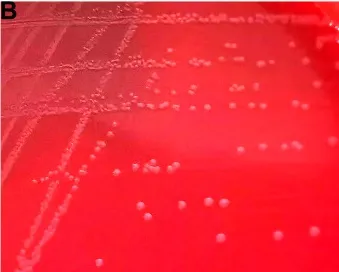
(B) Colonies of Isolate B after 48 h of culture on blood agar plate under anaerobic conditions.
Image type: medical_photograph (skin_photograph)